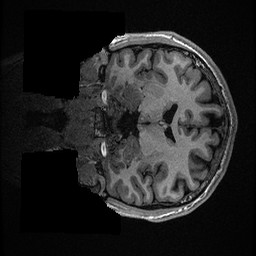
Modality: T1w
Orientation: coronal
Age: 28
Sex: male
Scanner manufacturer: ge
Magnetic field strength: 3 T
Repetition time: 0.006952 s
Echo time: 0.00292 s